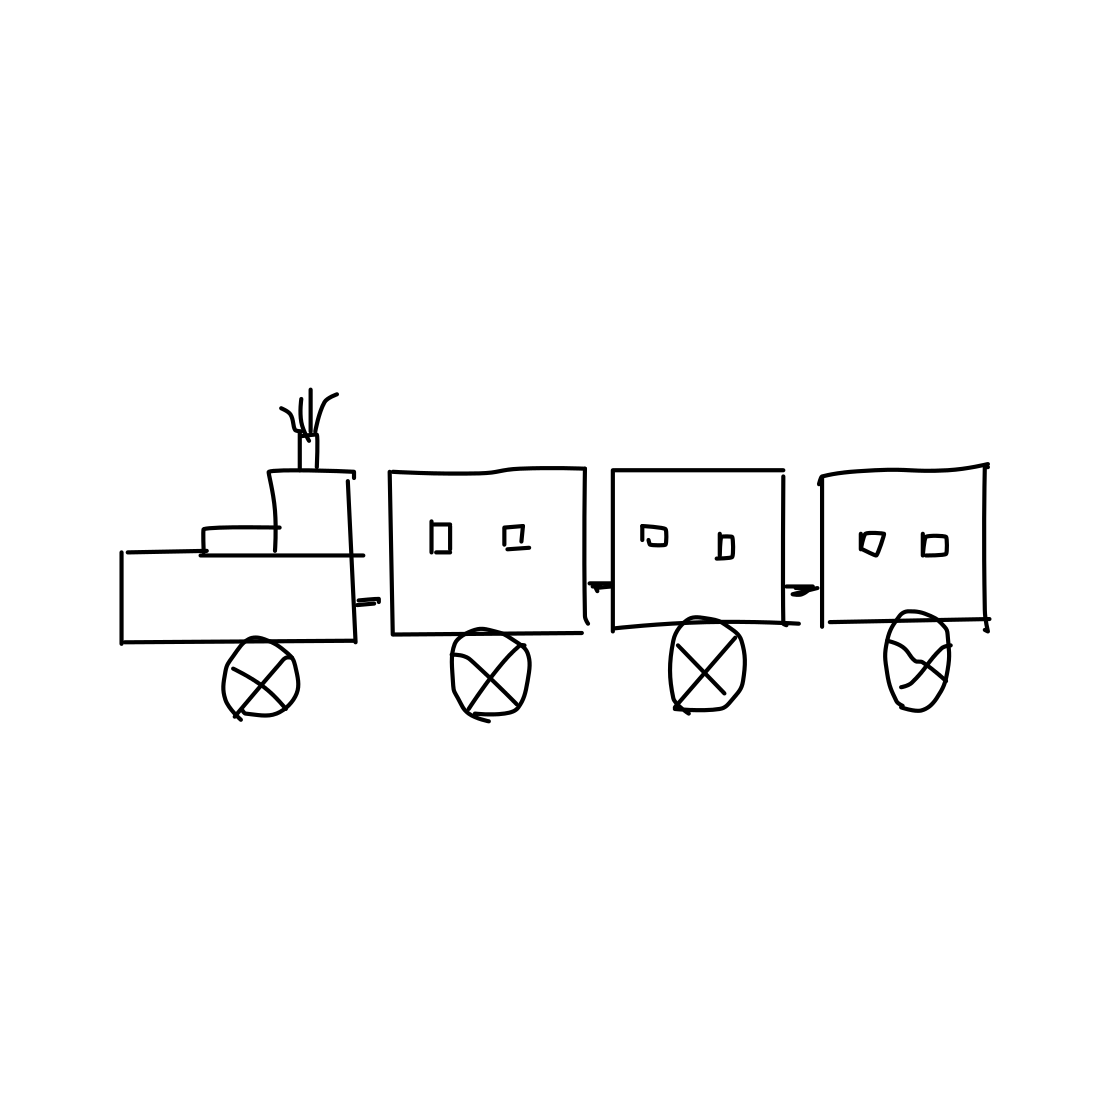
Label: train